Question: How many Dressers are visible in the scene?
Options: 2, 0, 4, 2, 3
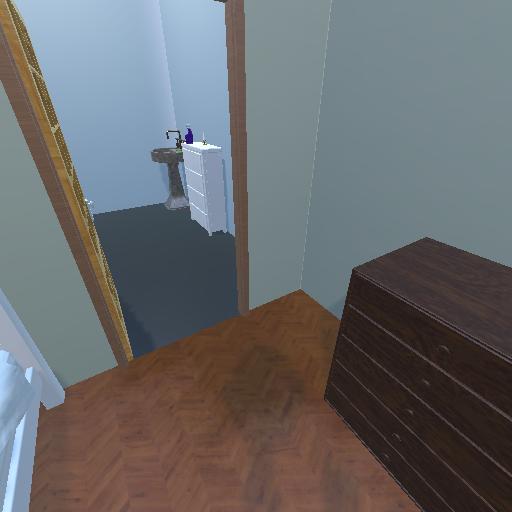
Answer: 2